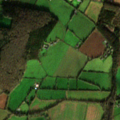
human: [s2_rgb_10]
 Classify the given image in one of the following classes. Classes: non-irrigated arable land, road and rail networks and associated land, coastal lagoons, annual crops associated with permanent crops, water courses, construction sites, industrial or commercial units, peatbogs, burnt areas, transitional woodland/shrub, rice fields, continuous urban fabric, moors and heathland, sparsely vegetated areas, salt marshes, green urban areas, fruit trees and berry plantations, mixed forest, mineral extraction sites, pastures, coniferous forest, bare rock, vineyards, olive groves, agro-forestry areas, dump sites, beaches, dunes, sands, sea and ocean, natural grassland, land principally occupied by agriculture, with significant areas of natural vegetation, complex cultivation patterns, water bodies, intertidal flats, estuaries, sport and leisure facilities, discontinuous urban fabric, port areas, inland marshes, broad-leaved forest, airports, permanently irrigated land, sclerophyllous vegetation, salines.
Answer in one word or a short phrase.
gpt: non-irrigated arable land, pastures, mixed forest